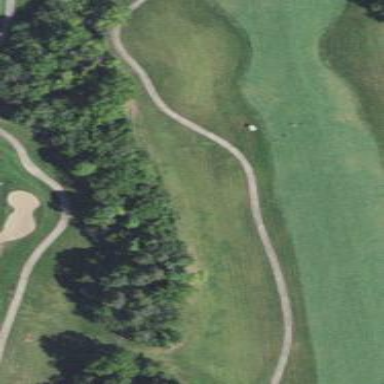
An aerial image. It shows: Grassy area designated as golf fairway.